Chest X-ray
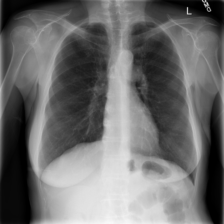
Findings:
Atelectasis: negative
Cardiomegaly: negative
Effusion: negative
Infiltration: negative
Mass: negative
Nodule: negative
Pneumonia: negative
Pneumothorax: negative
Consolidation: negative
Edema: negative
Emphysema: negative
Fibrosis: negative
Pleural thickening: negative
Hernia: negative